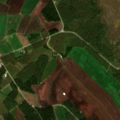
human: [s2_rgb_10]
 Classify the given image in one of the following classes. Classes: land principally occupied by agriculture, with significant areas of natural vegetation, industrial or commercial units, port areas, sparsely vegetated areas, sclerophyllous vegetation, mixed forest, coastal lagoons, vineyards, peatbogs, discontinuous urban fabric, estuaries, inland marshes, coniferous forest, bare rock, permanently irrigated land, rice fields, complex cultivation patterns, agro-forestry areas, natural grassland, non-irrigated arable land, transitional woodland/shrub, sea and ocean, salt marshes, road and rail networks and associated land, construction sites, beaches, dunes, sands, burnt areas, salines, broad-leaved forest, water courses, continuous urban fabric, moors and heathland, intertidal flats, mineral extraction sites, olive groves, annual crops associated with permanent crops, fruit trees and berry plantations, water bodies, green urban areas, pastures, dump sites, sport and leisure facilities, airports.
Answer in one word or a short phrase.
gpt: non-irrigated arable land, land principally occupied by agriculture, with significant areas of natural vegetation, coniferous forest, transitional woodland/shrub